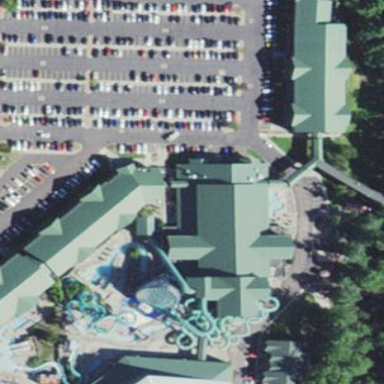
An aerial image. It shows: Building located within water park.